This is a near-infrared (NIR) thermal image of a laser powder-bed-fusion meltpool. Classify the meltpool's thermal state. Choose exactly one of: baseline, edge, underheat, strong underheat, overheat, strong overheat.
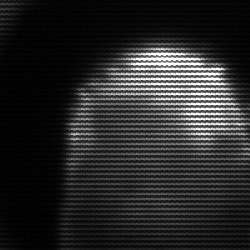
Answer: edge